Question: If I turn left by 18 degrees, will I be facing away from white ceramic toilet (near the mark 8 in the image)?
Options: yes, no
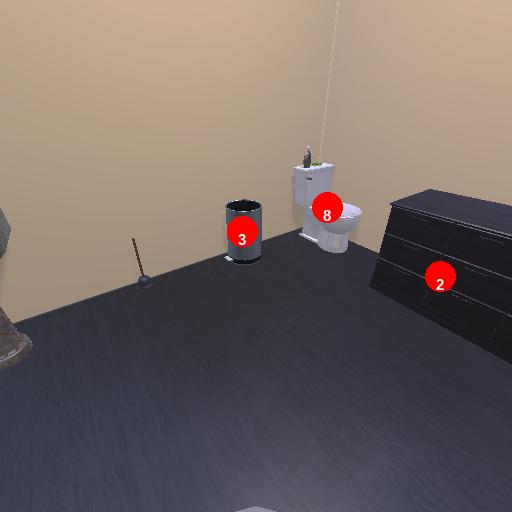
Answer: yes